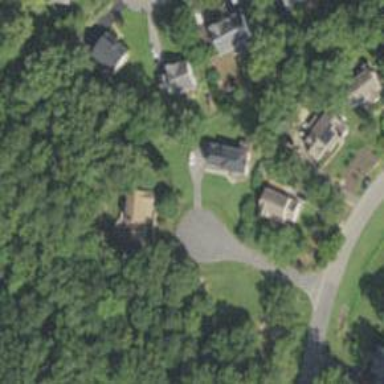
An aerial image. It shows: Driveway.